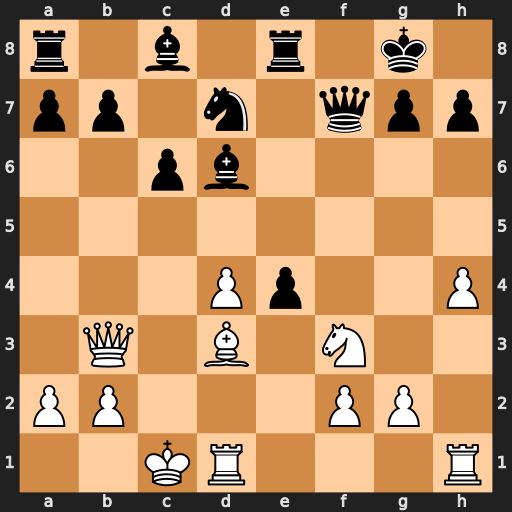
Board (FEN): r1b1r1k1/pp1n1qpp/2pb4/8/3Pp2P/1Q1B1N2/PP3PP1/2KR3R
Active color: w
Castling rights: -
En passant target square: -
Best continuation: Bc4 Qxc4+ Qxc4+